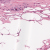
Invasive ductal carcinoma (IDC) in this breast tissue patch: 0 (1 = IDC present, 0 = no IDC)